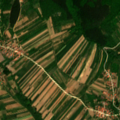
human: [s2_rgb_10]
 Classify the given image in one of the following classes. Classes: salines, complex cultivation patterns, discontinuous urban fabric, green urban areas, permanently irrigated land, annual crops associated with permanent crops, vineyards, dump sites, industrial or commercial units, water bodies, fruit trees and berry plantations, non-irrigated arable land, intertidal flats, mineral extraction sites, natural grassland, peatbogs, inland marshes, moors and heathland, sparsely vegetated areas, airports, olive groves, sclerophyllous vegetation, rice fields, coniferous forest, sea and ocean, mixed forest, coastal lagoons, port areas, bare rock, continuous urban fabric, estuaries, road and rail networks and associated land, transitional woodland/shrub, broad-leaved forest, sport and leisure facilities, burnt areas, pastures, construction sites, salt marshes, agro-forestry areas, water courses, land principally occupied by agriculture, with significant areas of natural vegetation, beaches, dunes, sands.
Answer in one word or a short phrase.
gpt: discontinuous urban fabric, non-irrigated arable land, complex cultivation patterns, land principally occupied by agriculture, with significant areas of natural vegetation, broad-leaved forest, coniferous forest, mixed forest